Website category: phone
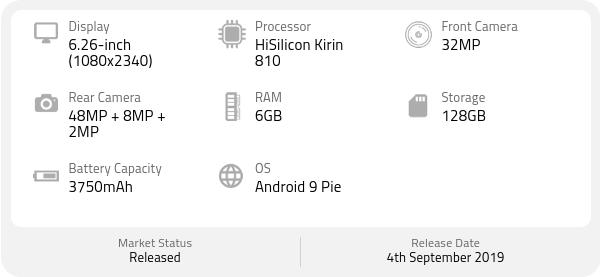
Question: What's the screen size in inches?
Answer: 6.26-inch

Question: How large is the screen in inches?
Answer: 6.26-inch

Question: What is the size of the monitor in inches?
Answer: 6.26-inch

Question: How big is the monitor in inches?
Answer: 6.26-inch

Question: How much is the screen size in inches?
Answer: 6.26-inch

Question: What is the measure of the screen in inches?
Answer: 6.26-inch

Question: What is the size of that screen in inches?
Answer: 6.26-inch

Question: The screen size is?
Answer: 6.26-inch

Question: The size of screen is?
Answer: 6.26-inch

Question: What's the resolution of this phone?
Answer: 1080x2340

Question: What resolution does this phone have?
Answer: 1080x2340

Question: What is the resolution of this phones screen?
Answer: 1080x2340

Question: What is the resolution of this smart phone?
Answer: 1080x2340

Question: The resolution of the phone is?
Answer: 1080x2340

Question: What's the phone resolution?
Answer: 1080x2340

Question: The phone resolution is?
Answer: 1080x2340

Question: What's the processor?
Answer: HiSilicon Kirin 810

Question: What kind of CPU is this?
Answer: HiSilicon Kirin 810

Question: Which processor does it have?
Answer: HiSilicon Kirin 810

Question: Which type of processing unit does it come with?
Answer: HiSilicon Kirin 810

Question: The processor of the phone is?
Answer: HiSilicon Kirin 810

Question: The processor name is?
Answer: HiSilicon Kirin 810

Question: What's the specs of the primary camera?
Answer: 48MP + 8MP + 2MP

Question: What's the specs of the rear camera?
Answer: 48MP + 8MP + 2MP

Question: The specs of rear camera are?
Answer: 48MP + 8MP + 2MP

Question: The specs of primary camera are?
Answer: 48MP + 8MP + 2MP

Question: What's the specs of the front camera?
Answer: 32MP

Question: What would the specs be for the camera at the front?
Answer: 32MP

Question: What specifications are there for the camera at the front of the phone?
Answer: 32MP

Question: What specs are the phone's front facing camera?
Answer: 32MP

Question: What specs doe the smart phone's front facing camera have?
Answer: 32MP

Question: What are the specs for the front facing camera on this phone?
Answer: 32MP

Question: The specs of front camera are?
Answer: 32MP

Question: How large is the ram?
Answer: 6GB

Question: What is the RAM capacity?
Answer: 6GB

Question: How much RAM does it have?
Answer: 6GB

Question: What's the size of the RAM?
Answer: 6GB

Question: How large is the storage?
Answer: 128GB

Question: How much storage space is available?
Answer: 128GB

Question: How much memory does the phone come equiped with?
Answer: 128GB

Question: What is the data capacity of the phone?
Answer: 128GB

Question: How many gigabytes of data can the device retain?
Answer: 128GB

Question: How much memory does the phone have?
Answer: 128GB

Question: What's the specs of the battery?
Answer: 3750mAh

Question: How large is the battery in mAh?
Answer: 3750mAh

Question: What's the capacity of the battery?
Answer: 3750mAh

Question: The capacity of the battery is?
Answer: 3750mAh

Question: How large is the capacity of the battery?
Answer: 3750mAh

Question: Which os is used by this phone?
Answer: Android 9 Pie

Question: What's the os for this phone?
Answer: Android 9 Pie

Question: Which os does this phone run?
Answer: Android 9 Pie

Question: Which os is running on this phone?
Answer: Android 9 Pie

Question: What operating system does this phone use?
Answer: Android 9 Pie

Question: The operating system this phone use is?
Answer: Android 9 Pie

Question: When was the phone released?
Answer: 4th September 2019

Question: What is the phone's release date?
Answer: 4th September 2019

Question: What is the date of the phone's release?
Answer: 4th September 2019

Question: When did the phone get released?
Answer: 4th September 2019

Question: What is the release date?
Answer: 4th September 2019

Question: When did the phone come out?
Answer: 4th September 2019

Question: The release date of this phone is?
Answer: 4th September 2019